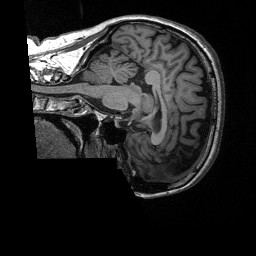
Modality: T1w
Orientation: sagittal
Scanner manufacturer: siemens
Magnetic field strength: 3 T
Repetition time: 2.3 s
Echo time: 0.00226 s